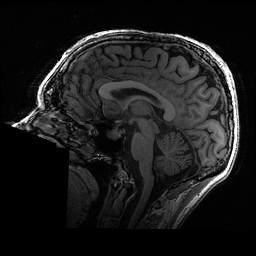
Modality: T1w
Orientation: axial